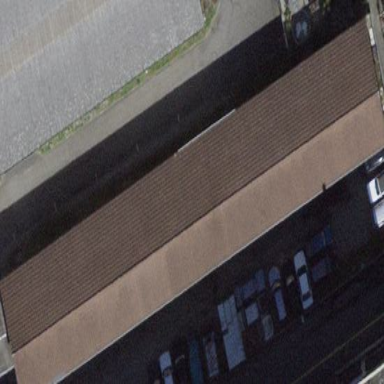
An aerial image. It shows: Shed building.